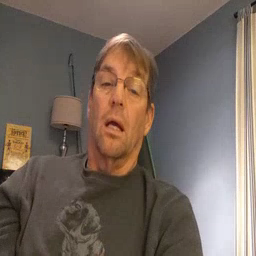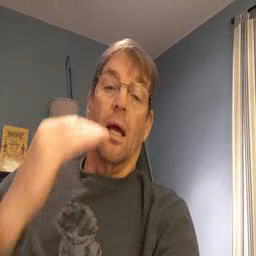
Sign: head